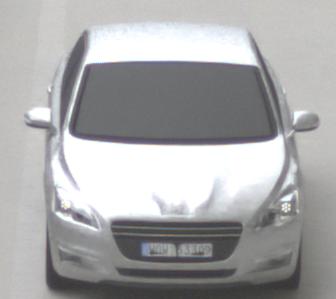
Make: Peugeot
Model: 508 120 VTi
Detailed model: 508 (I) Limousine
Model produced from: 2011/03
Model produced until: 2014/05
Doors: 4
Color: white
Road condition: dry road
Daytime: morning or afternoon
Contrast: low contrast